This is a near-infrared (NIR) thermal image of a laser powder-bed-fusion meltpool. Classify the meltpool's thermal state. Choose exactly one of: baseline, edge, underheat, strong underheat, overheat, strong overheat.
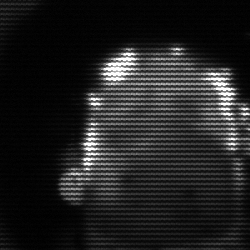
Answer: baseline